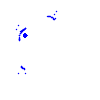
Particle: electron